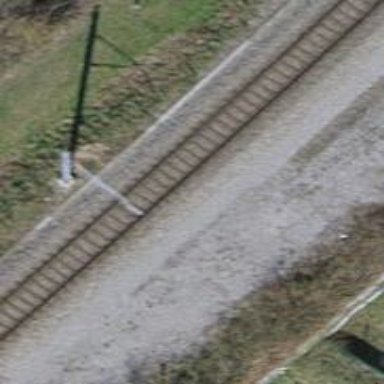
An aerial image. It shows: Abandoned railway spur with one track.